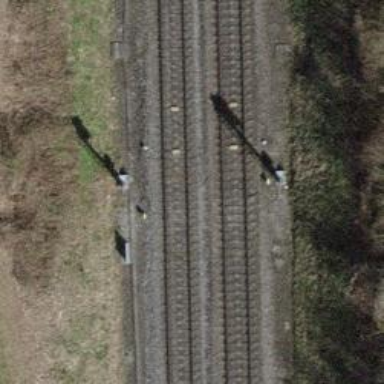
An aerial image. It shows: Railway with electrified contact lines.